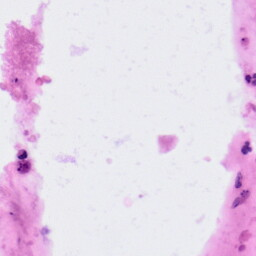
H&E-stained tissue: Colon